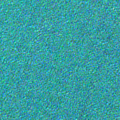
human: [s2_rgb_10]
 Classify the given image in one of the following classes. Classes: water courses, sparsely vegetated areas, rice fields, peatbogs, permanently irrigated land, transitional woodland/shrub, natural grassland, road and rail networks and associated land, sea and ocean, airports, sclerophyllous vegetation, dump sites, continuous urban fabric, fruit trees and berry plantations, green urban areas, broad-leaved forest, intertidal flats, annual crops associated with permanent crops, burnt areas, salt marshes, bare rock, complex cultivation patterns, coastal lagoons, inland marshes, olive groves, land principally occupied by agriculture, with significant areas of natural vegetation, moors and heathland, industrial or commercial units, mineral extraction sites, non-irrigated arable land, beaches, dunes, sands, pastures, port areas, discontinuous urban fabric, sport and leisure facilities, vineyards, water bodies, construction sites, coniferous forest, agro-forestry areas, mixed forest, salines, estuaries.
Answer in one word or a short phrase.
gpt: sea and ocean